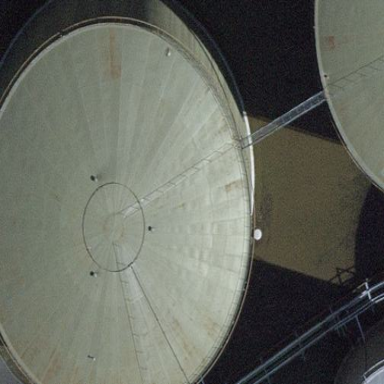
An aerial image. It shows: Storage tank building.